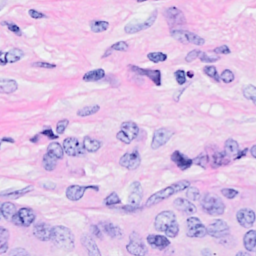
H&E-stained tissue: Breast